Interaction volume radius: 5 \u00c5
Interaction volume height: 10 \u00c5
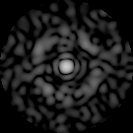
Disorder parameter: 0.8249